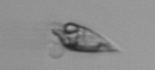
Label: Oxytoxum